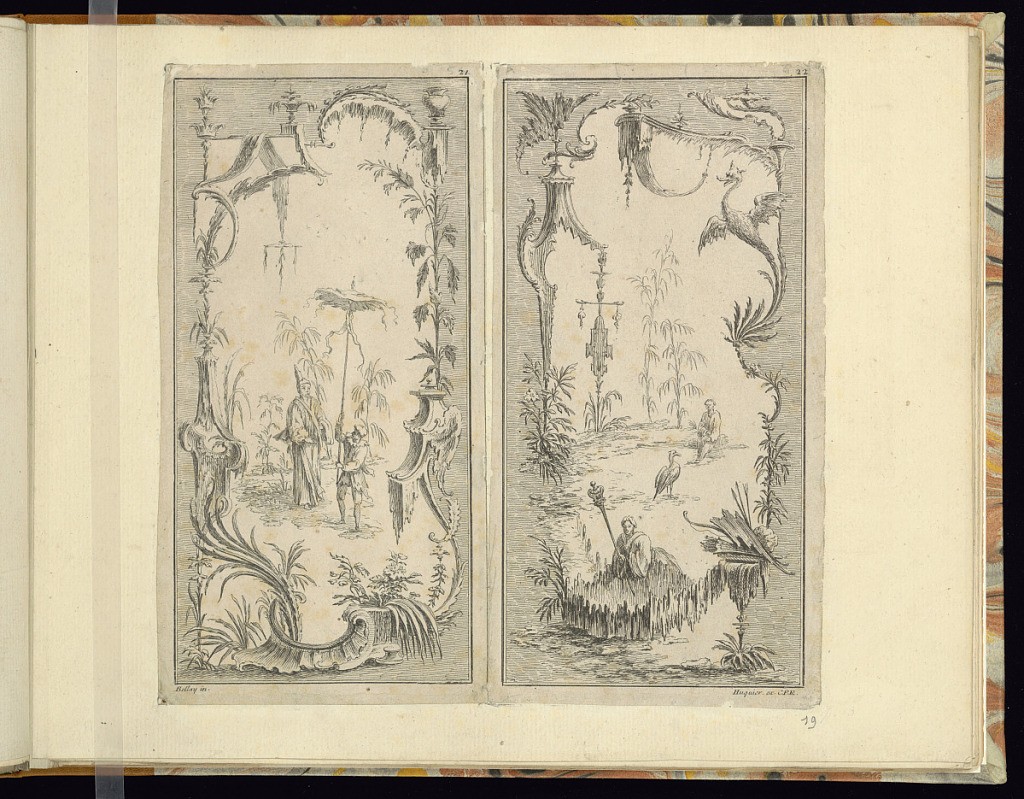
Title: Panel Design (Right Plate)
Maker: Bellay, French, active from 1734
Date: ca.1734-49
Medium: Etching and engraving on laid paper
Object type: Print
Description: A design for an ornamental panel, pasted to the right of another design. The design features rococo and chinoiserie (in the Chinese style) motifs with an ornately decorated frame featuring, drapery, canopies, leaves, shells, feathers, c-scrolls, a dragon, bows and arrows, flowers, fleurons, and rinceaux. In the center, two male figures seated within a fantastical landscape with a bird in the middle. The plate is signed and numbered.